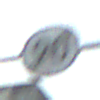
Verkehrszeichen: EndeGeschwindigkeit90
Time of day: MorningAfternoon
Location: Outdoor (Urban)
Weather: PartlyCloudy
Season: NotSpecified
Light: Natural